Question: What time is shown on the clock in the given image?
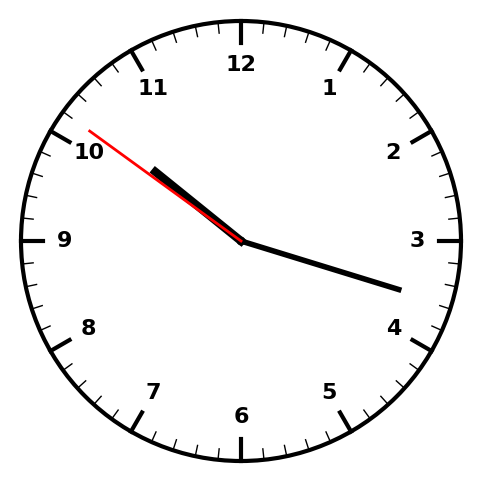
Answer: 10:17:51